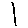
Label: line